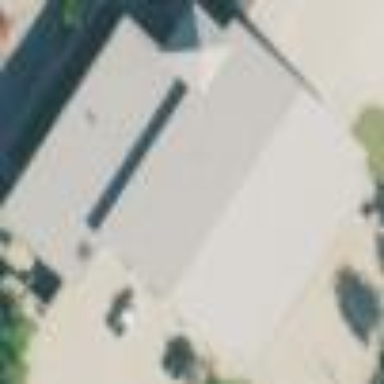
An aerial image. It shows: Fire station building.